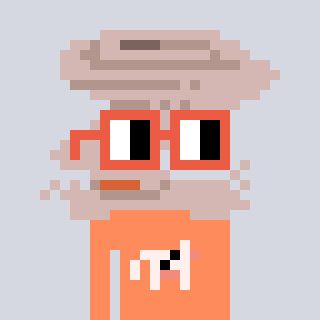
a pixel art character with square orange glasses, a tornado-shaped head and a peachy-colored body on a cool background